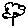
Label: tree